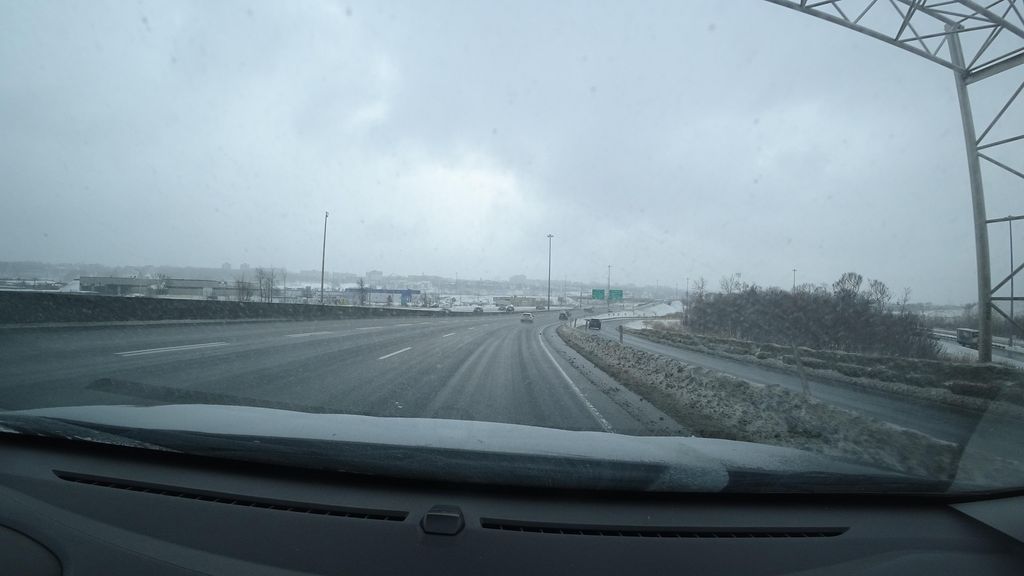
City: quebec_city